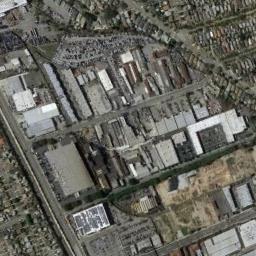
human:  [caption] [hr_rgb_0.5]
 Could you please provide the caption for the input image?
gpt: Neatly planned factories and roads in an industrial area with green belts .

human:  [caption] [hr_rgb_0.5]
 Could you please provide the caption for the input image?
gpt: There is some green space in the industrial area .

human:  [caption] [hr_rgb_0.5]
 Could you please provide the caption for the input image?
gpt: The industrial area has lots of industrial equipment and workshops of different sizes and some roads go through the industrial area .

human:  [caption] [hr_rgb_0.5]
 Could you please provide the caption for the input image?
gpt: There are many houses in the industrial area .

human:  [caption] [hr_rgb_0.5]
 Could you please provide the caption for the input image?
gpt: There are many buildings and containers on the industrial area .